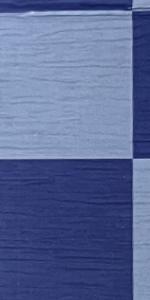
Label: Empty